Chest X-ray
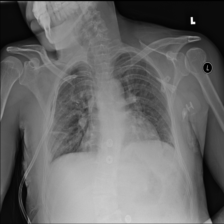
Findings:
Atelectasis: positive
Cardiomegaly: negative
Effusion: negative
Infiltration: negative
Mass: negative
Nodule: negative
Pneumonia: negative
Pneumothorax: negative
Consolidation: negative
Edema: negative
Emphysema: negative
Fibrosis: negative
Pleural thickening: negative
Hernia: negative